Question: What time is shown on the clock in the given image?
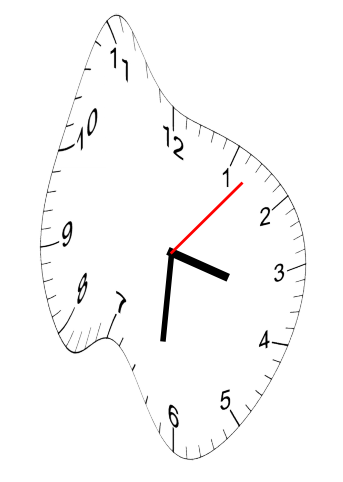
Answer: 03:31:07